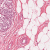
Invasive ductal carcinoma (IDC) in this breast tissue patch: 0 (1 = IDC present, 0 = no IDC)